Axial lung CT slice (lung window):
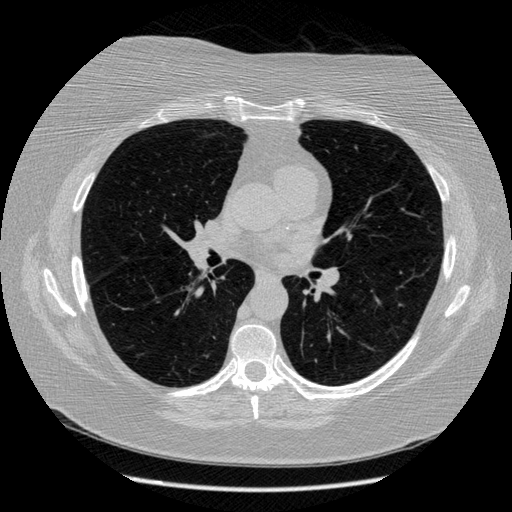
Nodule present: no